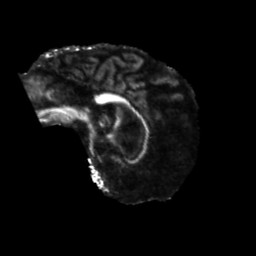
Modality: FA
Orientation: sagittal
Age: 64
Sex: male
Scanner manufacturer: siemens
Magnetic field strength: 3 T
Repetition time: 5.25 s
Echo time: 0.08 s